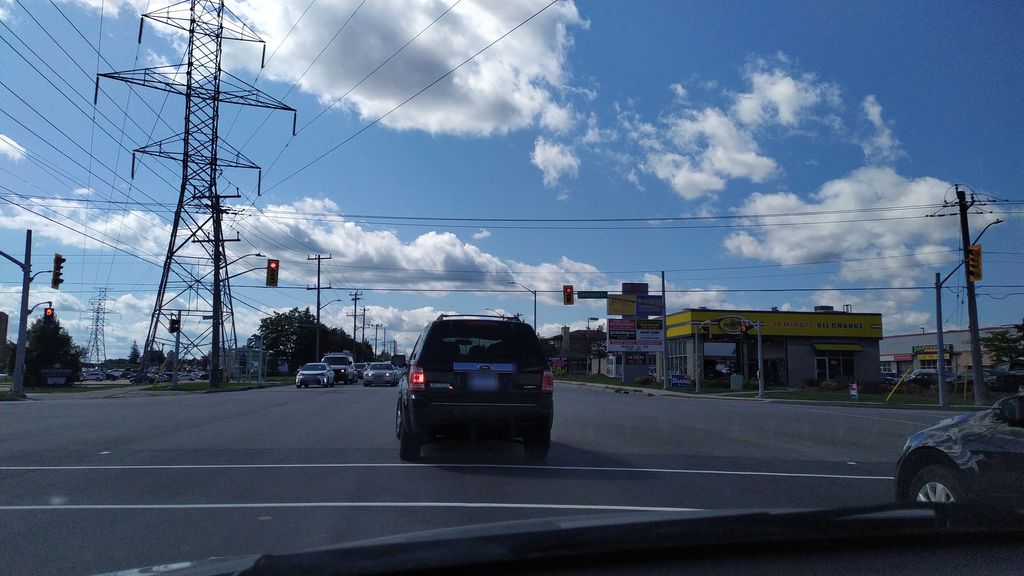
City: kitchener-waterloo